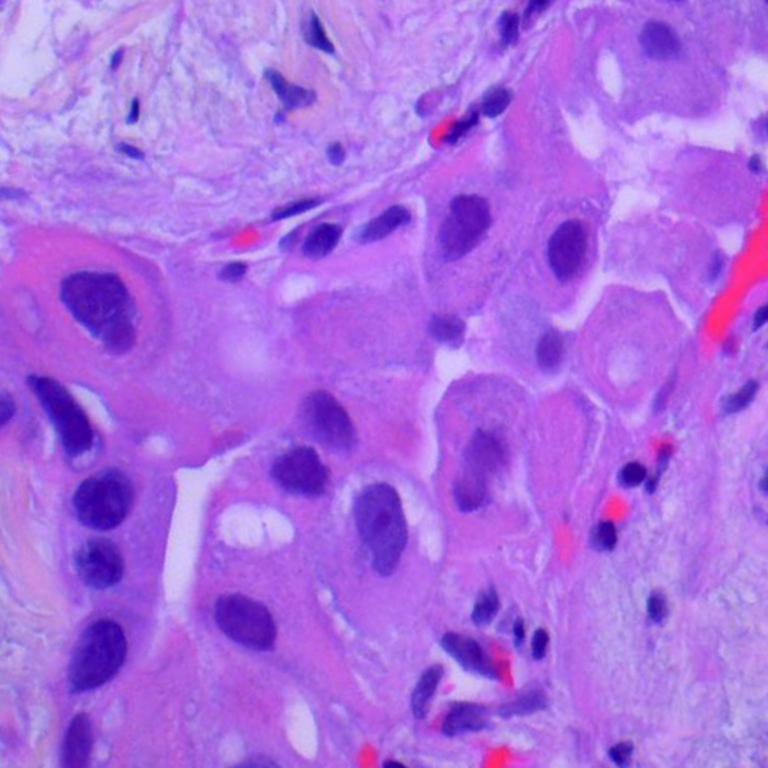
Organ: lung
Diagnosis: adenocarcinomas